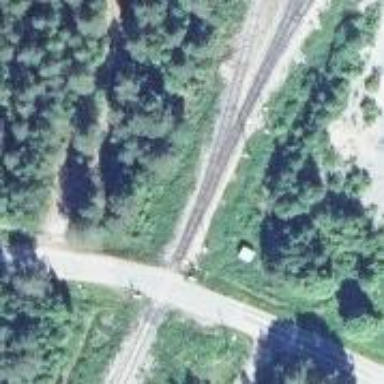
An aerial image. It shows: Railway turnout on the left side.